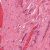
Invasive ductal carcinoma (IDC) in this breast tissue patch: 0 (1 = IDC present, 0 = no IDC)